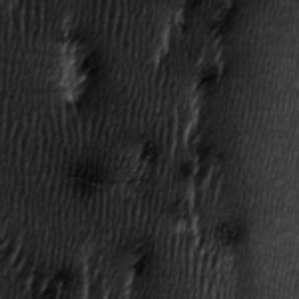
Label: frost